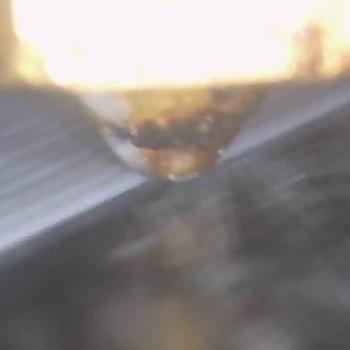
Flow rate: 56%